Interaction volume radius: 5 \u00c5
Interaction volume height: 30 \u00c5
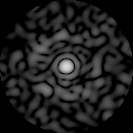
Disorder parameter: 0.8407